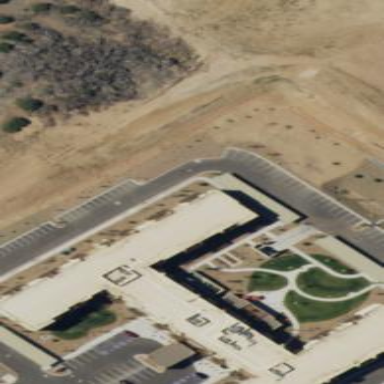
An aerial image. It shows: Nursing home building with flat roof.